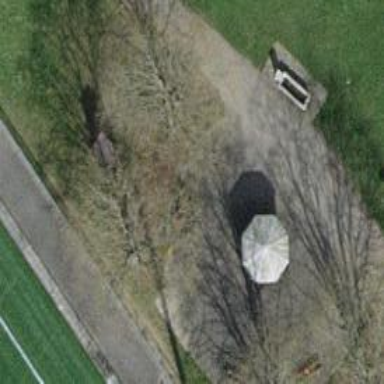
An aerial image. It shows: Bench.